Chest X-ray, PA view. Patient: 73 years old, sex M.
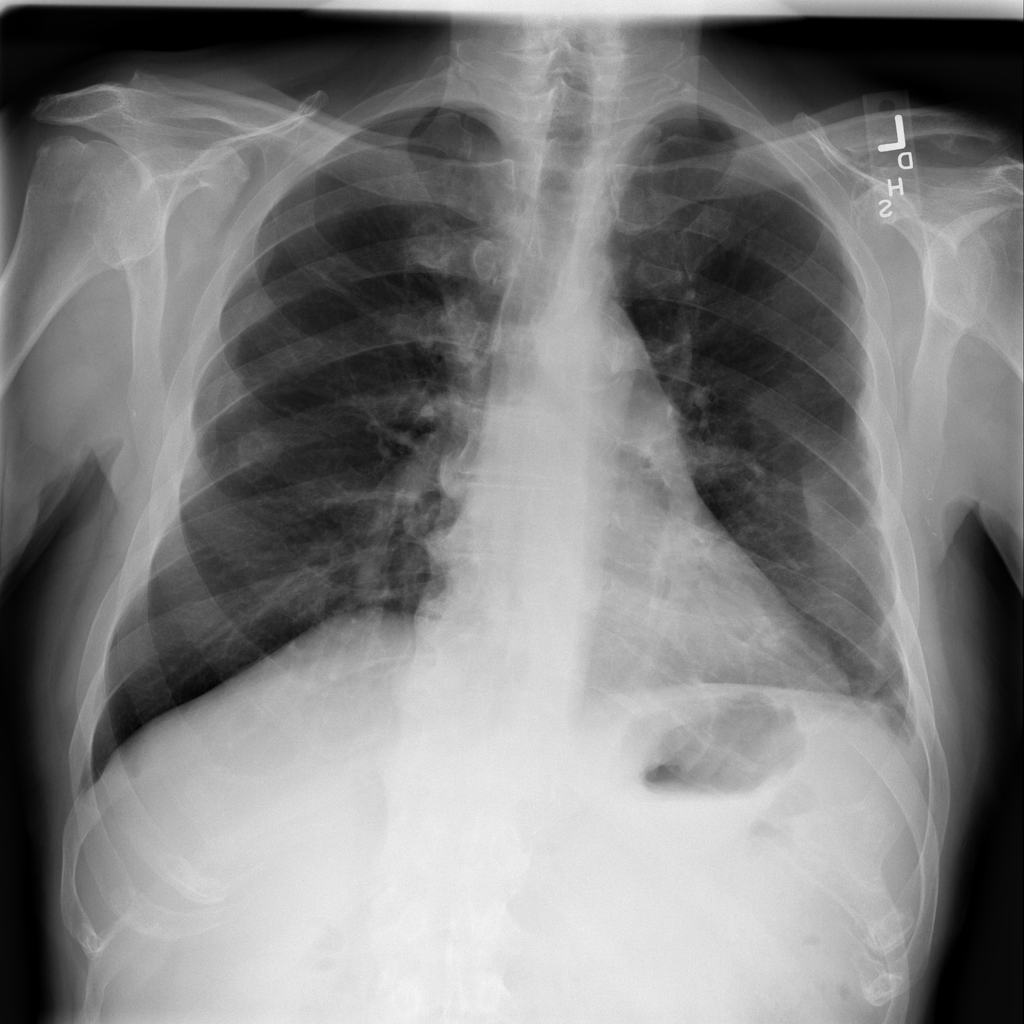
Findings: Atelectasis, Effusion, Nodule, Pleural_Thickening